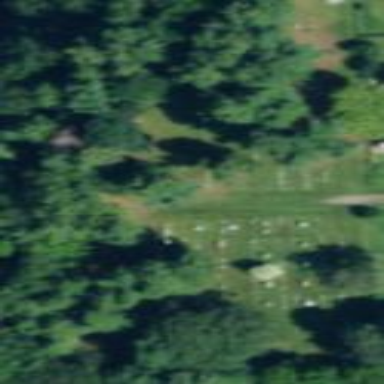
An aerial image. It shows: Cemetery.